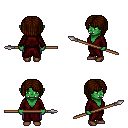
a pixel art fantasy rpg character, female body template, orc, green skin, red robe, magenta pants, brown pageboy hairstyle, brown shoes, spear, four views (front, back, left, right), 2x2 character sprite sheet, small pixel art, hard edges, no anti-aliasing